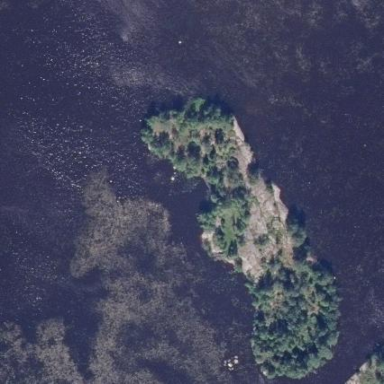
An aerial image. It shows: Islet surrounded by woodland.